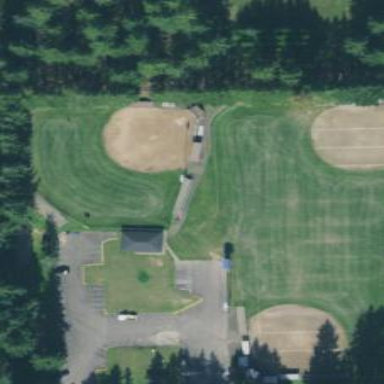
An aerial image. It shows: Softball pitch for leisure sports.